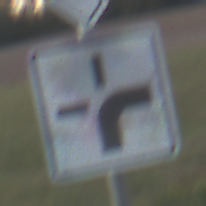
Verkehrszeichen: VerlaufVorfahrtsstrasse3
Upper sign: Vorfahrtsstrasse
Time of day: SunriseSunset
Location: Outdoor (Nature)
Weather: PartlyCloudy
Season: NotSpecified
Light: Natural